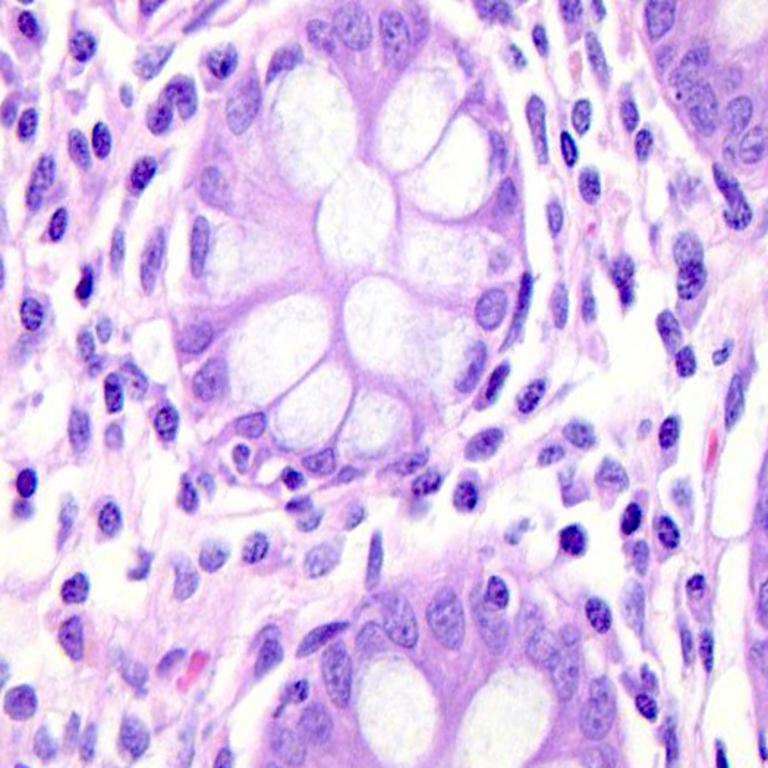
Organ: colon
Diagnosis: benign